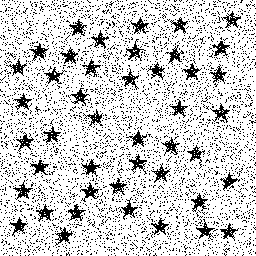
Squares: 0
Triangles: 0
Stars: 44
Total shapes: 44